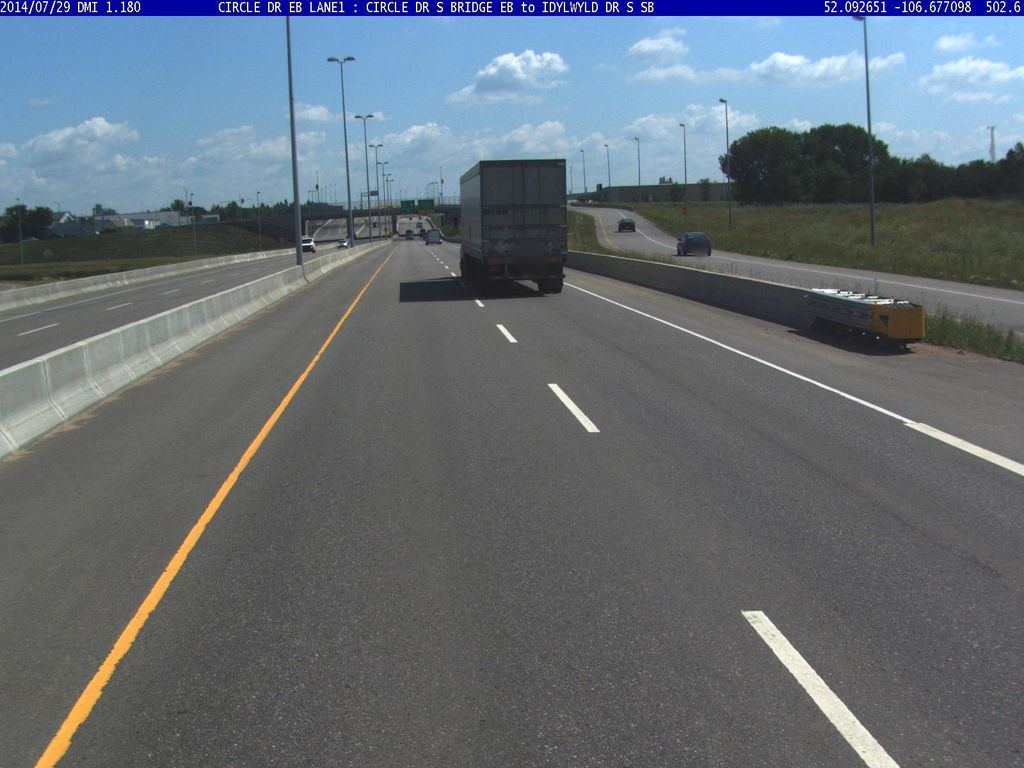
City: saskatoon